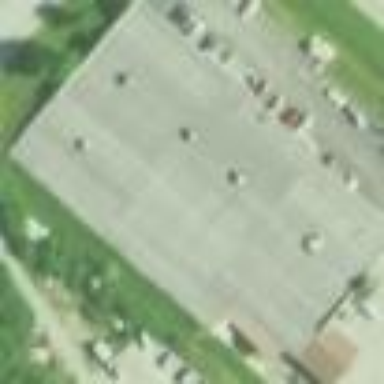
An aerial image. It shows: Hardware shop inside building.